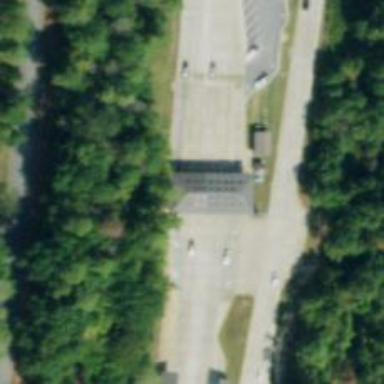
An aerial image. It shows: Military checkpoint.